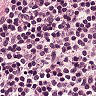
Metastatic tissue present: no